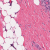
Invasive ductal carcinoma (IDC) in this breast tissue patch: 0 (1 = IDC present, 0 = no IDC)